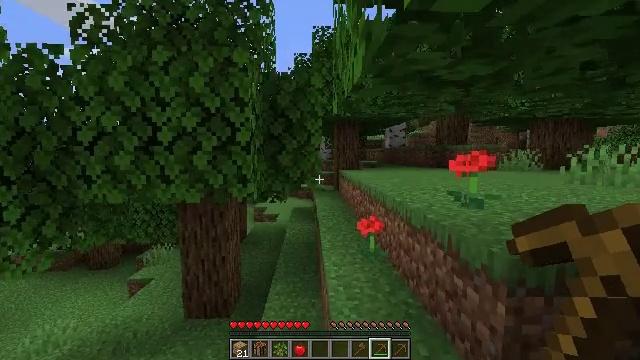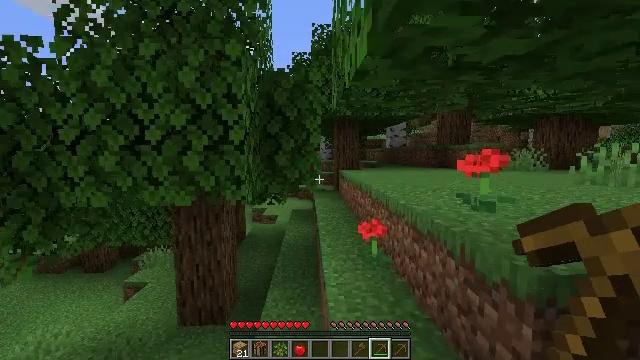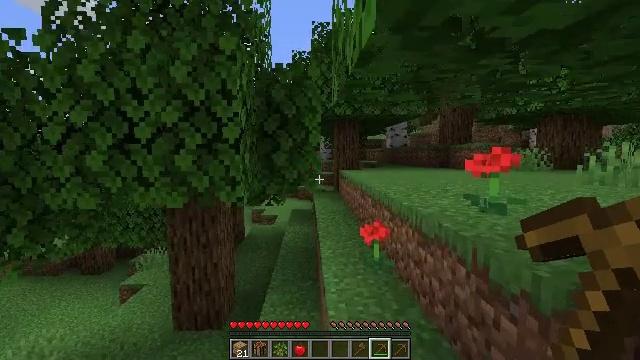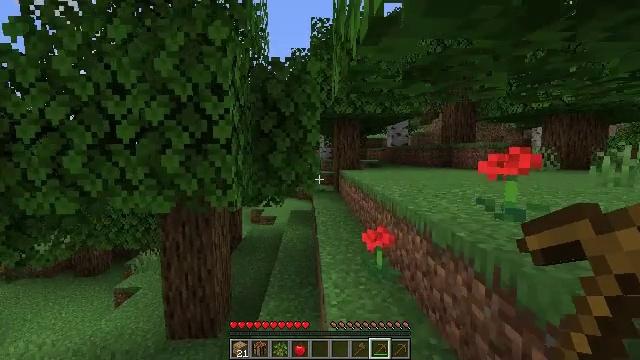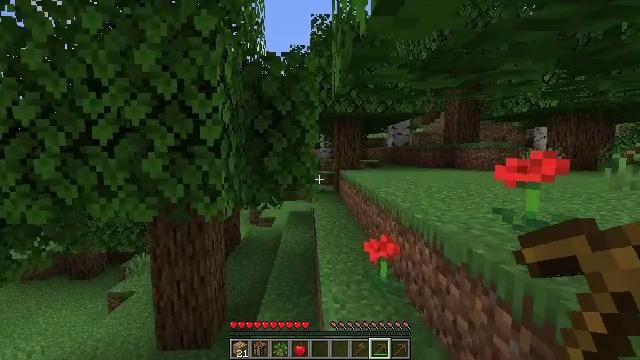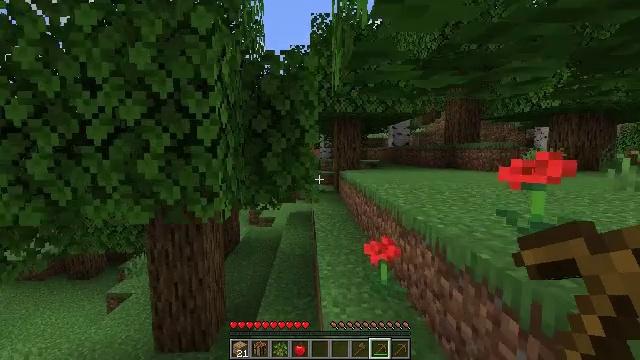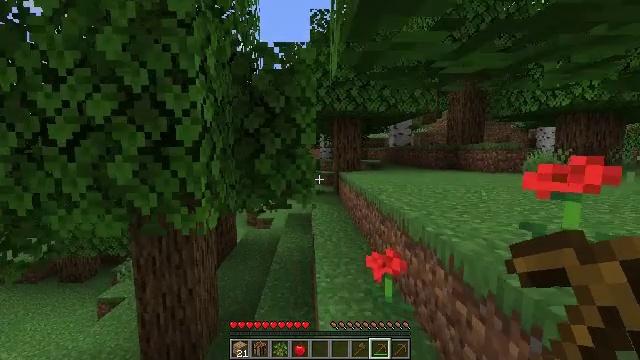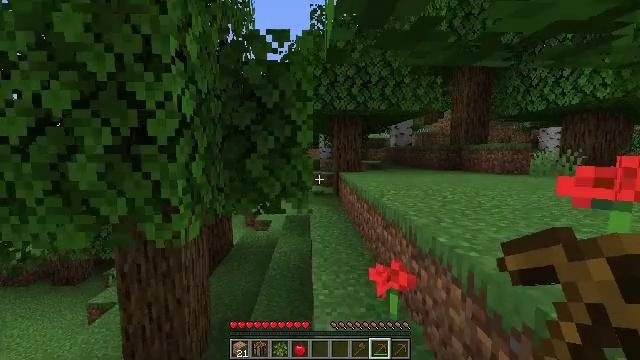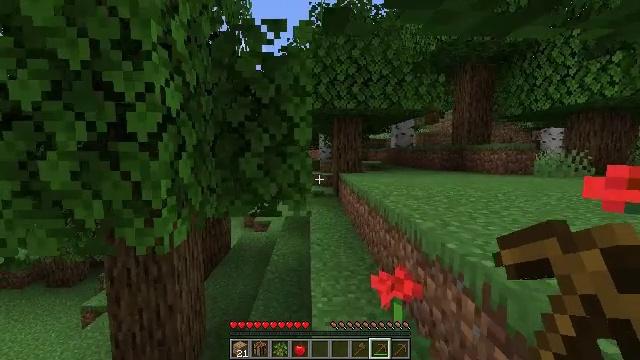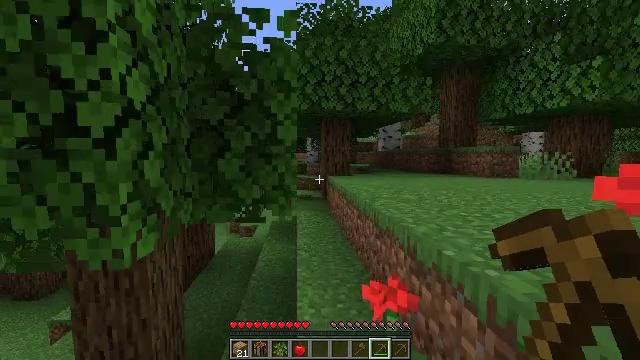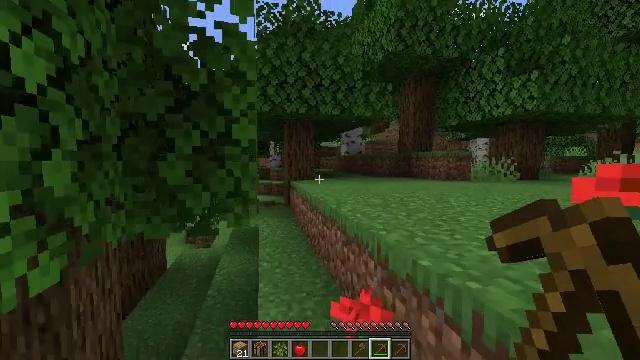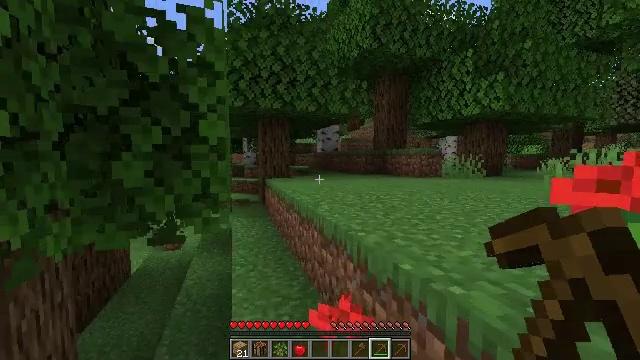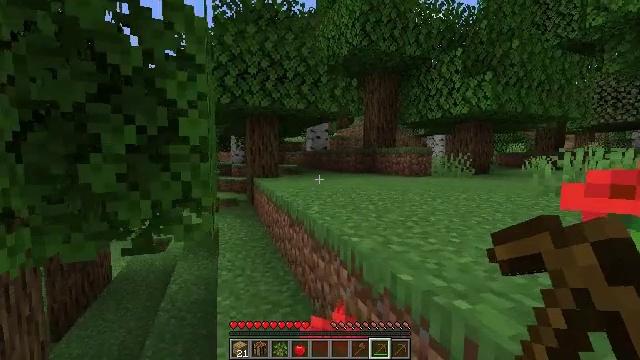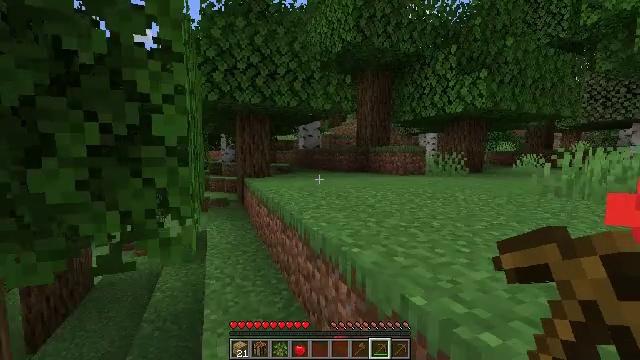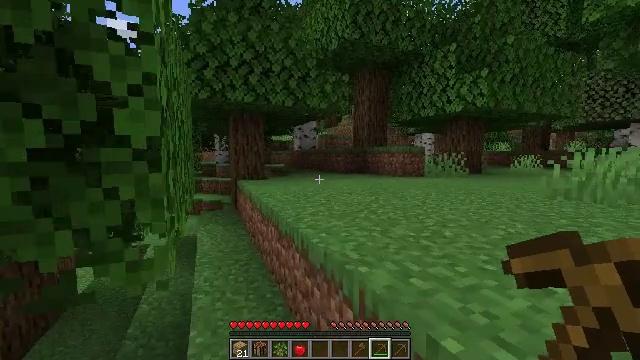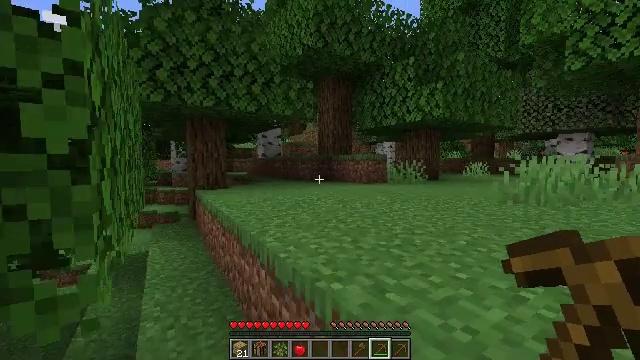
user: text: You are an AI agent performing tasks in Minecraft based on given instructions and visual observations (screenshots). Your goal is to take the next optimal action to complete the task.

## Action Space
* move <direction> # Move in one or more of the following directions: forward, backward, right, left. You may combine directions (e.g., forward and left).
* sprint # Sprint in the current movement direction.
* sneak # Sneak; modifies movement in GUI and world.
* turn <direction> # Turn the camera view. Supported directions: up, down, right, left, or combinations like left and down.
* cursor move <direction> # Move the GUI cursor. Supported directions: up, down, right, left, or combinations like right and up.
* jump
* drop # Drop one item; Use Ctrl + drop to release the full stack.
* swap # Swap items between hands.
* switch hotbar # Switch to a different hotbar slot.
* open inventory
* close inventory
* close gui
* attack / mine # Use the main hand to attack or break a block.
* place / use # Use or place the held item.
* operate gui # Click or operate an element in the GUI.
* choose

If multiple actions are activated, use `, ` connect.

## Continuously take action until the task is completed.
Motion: motion action
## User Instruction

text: Harvest birch leaves for decorations.
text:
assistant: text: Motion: move forward
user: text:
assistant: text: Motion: move forward
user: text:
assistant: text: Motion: move forward
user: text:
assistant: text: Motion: move forward
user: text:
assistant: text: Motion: move forward
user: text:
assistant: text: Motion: move forward
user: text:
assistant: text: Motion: move forward
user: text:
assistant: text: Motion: move forward
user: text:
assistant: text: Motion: move forward, turn right
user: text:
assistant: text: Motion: move forward, turn right and up
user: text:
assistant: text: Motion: move forward, turn right
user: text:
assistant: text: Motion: move forward, turn right
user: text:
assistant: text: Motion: move forward, turn right
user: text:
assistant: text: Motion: move forward, turn right
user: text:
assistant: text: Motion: move forward, turn right and up
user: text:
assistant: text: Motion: turn right and up
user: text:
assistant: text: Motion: turn right
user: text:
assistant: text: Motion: move forward, turn right and up
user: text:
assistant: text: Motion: move forward, turn right and up
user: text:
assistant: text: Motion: move forward, turn right and up
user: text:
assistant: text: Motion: move forward, turn right and up, jump
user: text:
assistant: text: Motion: move forward, turn right and up, jump
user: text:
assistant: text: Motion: move forward, jump
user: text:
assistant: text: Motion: move forward, turn right, jump
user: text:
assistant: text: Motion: move forward, turn right, jump
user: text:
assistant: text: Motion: move forward, turn right
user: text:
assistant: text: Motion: move forward, turn right and down
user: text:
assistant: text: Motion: move forward, turn right and down
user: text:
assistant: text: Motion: move forward, turn right and down
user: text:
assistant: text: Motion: move forward and move left, turn right and down